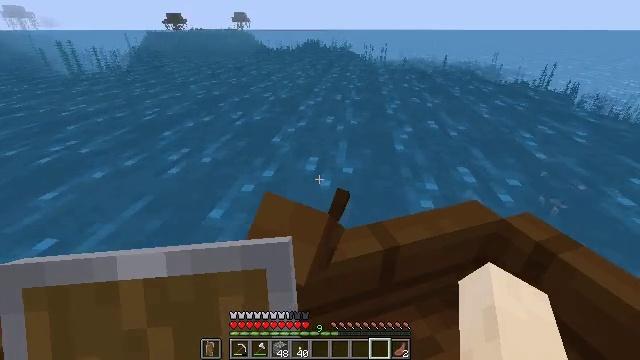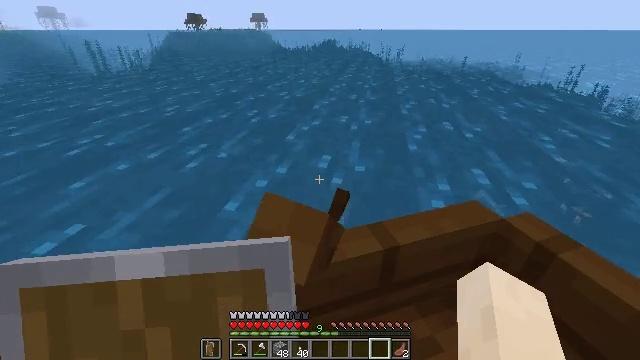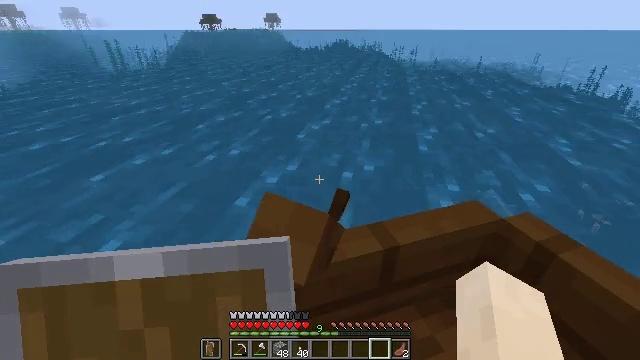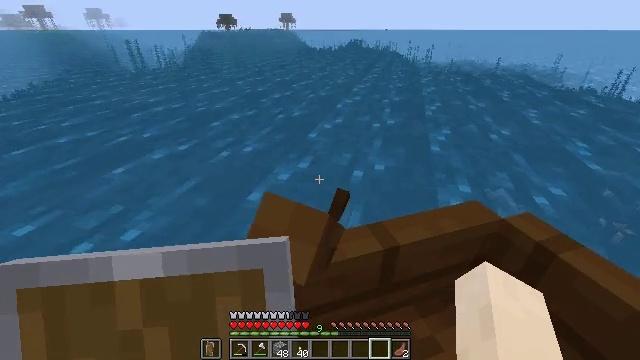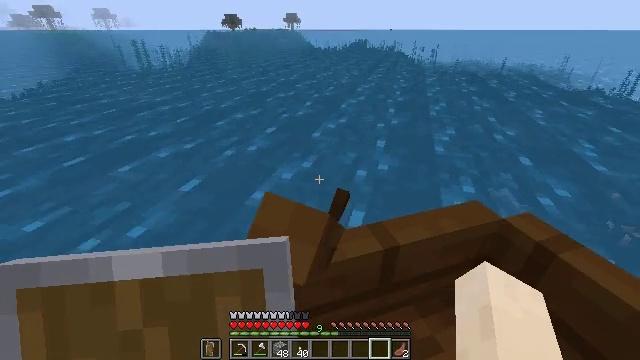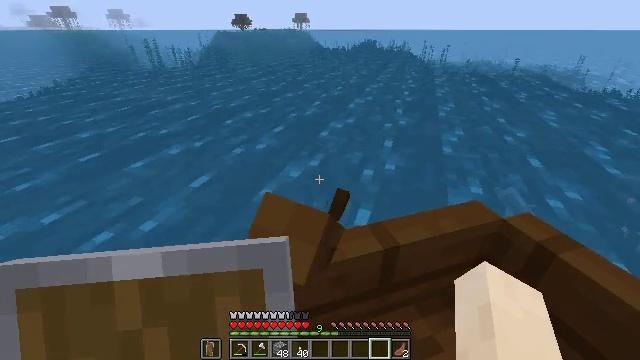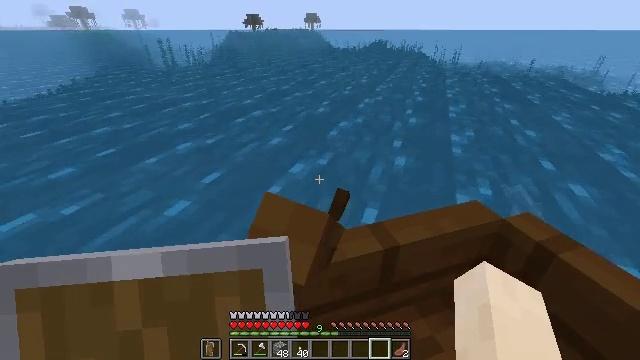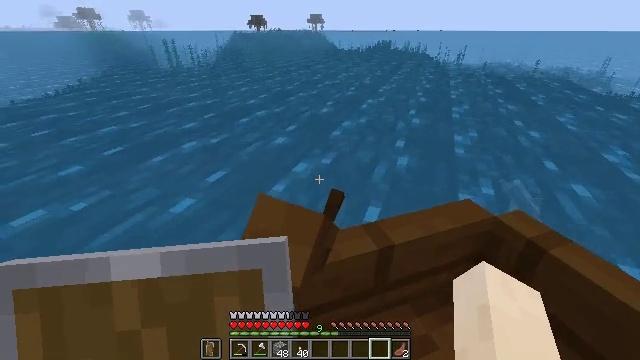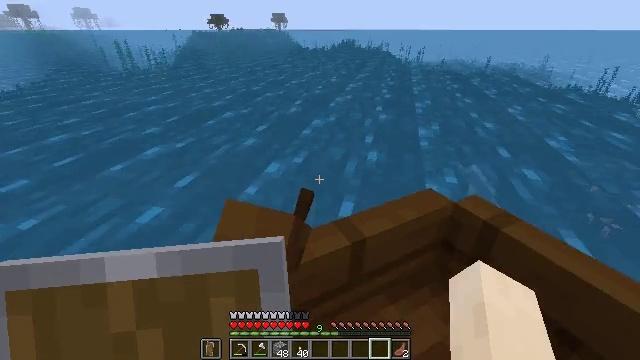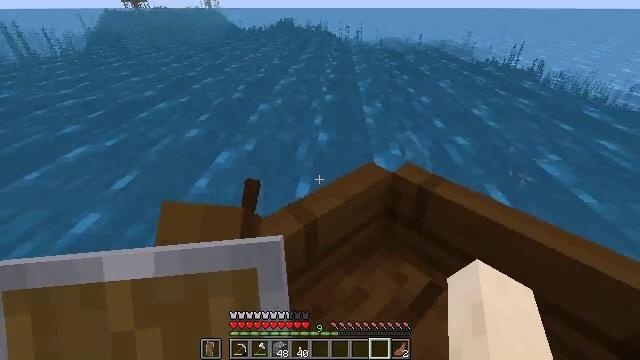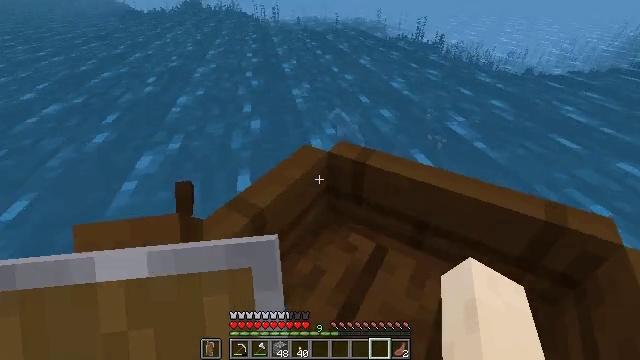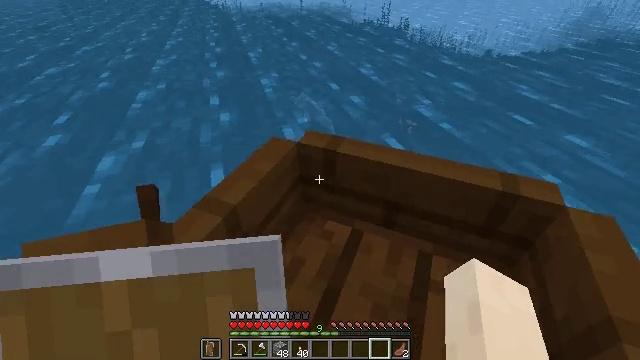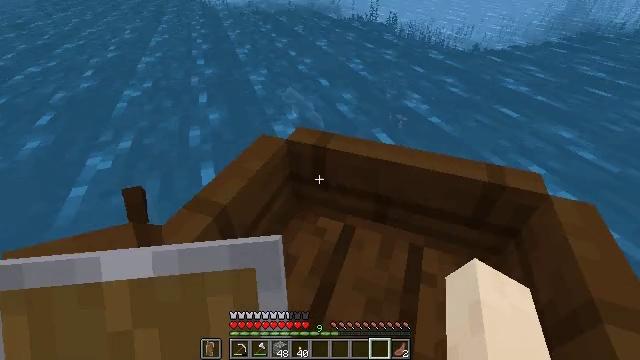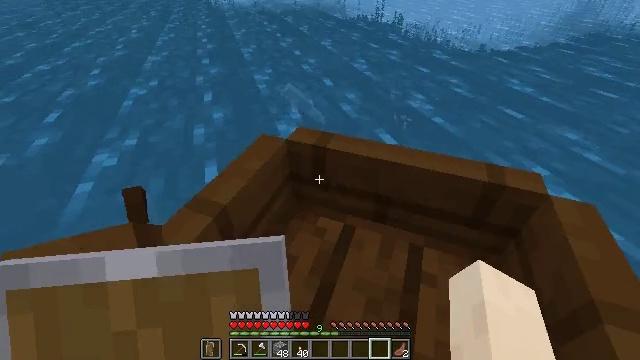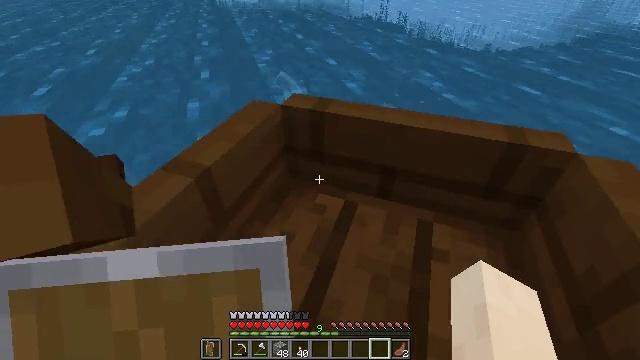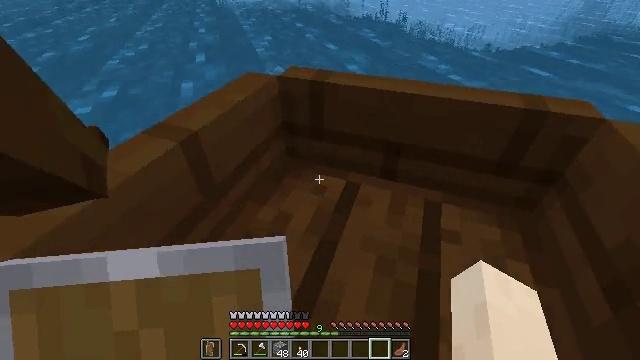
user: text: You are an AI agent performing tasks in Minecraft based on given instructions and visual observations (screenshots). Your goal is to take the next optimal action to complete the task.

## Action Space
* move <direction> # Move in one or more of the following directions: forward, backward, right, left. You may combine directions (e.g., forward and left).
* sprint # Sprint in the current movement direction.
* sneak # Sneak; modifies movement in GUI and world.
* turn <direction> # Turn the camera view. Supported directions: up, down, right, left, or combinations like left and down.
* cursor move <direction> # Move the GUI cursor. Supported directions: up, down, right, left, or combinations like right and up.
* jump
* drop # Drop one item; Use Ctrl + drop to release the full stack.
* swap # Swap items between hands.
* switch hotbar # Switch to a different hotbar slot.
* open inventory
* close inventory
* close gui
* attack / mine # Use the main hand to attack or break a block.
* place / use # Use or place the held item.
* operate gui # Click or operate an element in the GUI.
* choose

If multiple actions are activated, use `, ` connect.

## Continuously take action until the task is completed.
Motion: motion action
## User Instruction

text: Dive and mine the kelp.
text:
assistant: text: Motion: no_op
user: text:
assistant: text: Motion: no_op
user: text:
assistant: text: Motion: no_op
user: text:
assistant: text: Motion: no_op
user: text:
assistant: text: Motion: no_op
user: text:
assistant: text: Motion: no_op
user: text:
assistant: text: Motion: turn right
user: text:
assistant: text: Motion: turn right
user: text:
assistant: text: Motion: turn right and down
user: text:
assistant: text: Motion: turn right and down
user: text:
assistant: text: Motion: turn right and down
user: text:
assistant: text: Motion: turn right
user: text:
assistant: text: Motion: sneak
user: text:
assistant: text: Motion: sneak
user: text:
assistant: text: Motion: sneak
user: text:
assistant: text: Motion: sneak
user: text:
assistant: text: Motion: no_op
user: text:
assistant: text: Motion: no_op
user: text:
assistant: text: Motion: no_op
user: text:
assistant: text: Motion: no_op
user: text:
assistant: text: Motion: no_op
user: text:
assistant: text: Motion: no_op
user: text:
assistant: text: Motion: no_op
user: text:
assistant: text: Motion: no_op
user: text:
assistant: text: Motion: no_op
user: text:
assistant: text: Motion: no_op
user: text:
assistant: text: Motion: no_op
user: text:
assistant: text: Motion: no_op
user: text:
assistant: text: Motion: no_op
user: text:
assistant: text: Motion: no_op